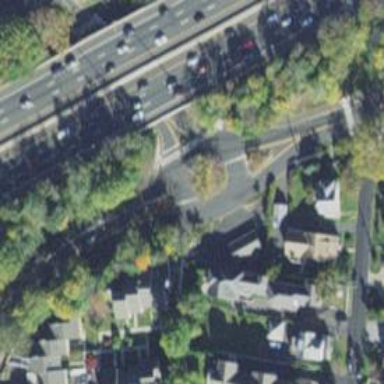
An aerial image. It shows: Secondary road with asphalt surface leading to roundabout.